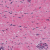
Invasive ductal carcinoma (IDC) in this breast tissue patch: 0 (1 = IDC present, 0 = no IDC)